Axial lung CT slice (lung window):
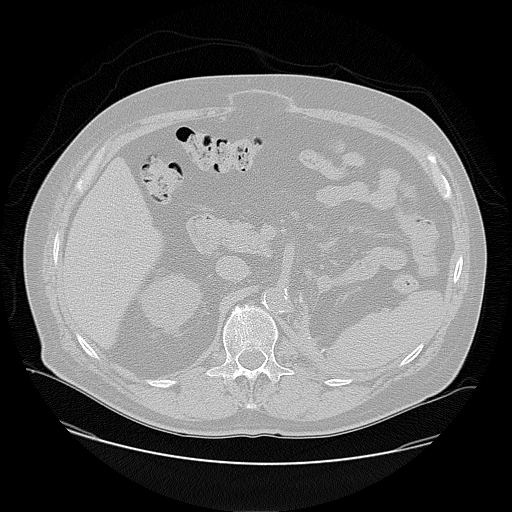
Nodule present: no